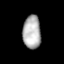
Tissue: lung
Cell type: Fibroblasts
Senescence score: 0.6669
Nuclear area (px): 588
Mean DAPI intensity: 177.27